Aerial crown-view tile of a tropical tree (Barro Colorado Island, Panama), acquired 20241014:
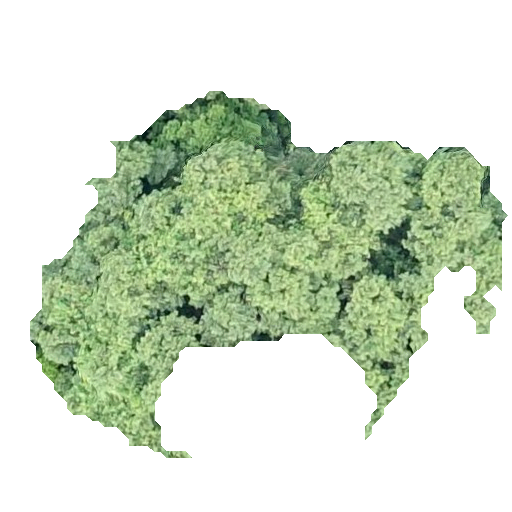
Species: Luehea seemannii
GBIF accepted scientific name: Luehea seemannii
Crown area: 150.689 m²